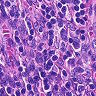
Metastatic tissue present: no